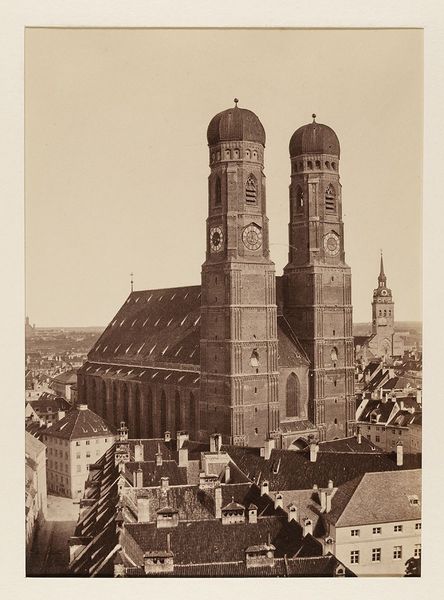
Titel: Frauenkirche, München
Künstler: Georg Böttger
Standort: Hamburg
Institution: Museum für Kunst und Gewerbe Hamburg
Schlagwörter: kirchturm, stadt, frau, haus, architektur, kirche, fassade, ort, dorf, foto, fotografie, photographie, stadtansicht, wohnhaus, dom, photo, karton, lieben, architekturfotografie, etagenhaus, aussenbau, albumin, lichtbild, historische, architekturphotographie, bildwerke, angewandte und bildende kunst, hessische systematik, schwarzweißpositivverfahren, silbersalzverfahren, schwarzweißfotografie, gebäude, örtlichkeit, straße, stätte, wohngebäude, albuminpapier, unserer